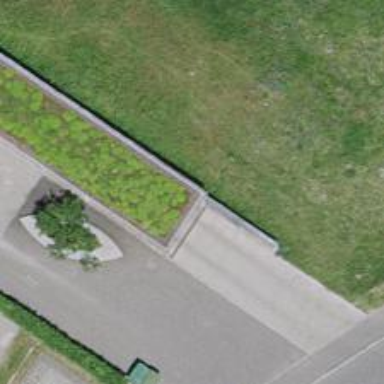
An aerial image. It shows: Parking entrance.